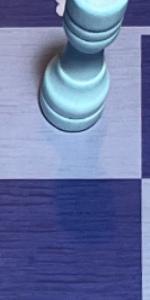
Label: Empty